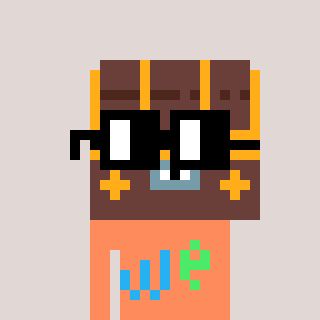
a pixel art character with square black glasses, a treasure chest-shaped head and a peachy-colored body on a warm background